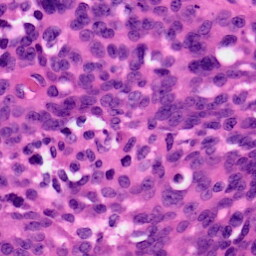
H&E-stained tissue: Ovarian